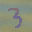
Label: 3